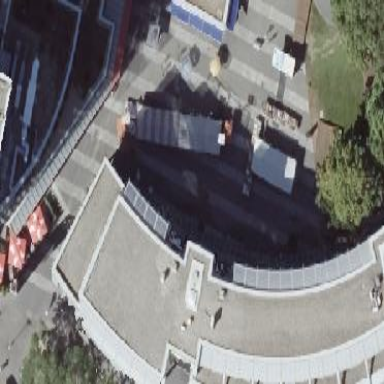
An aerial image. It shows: Flat-roofed retail building.